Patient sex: F
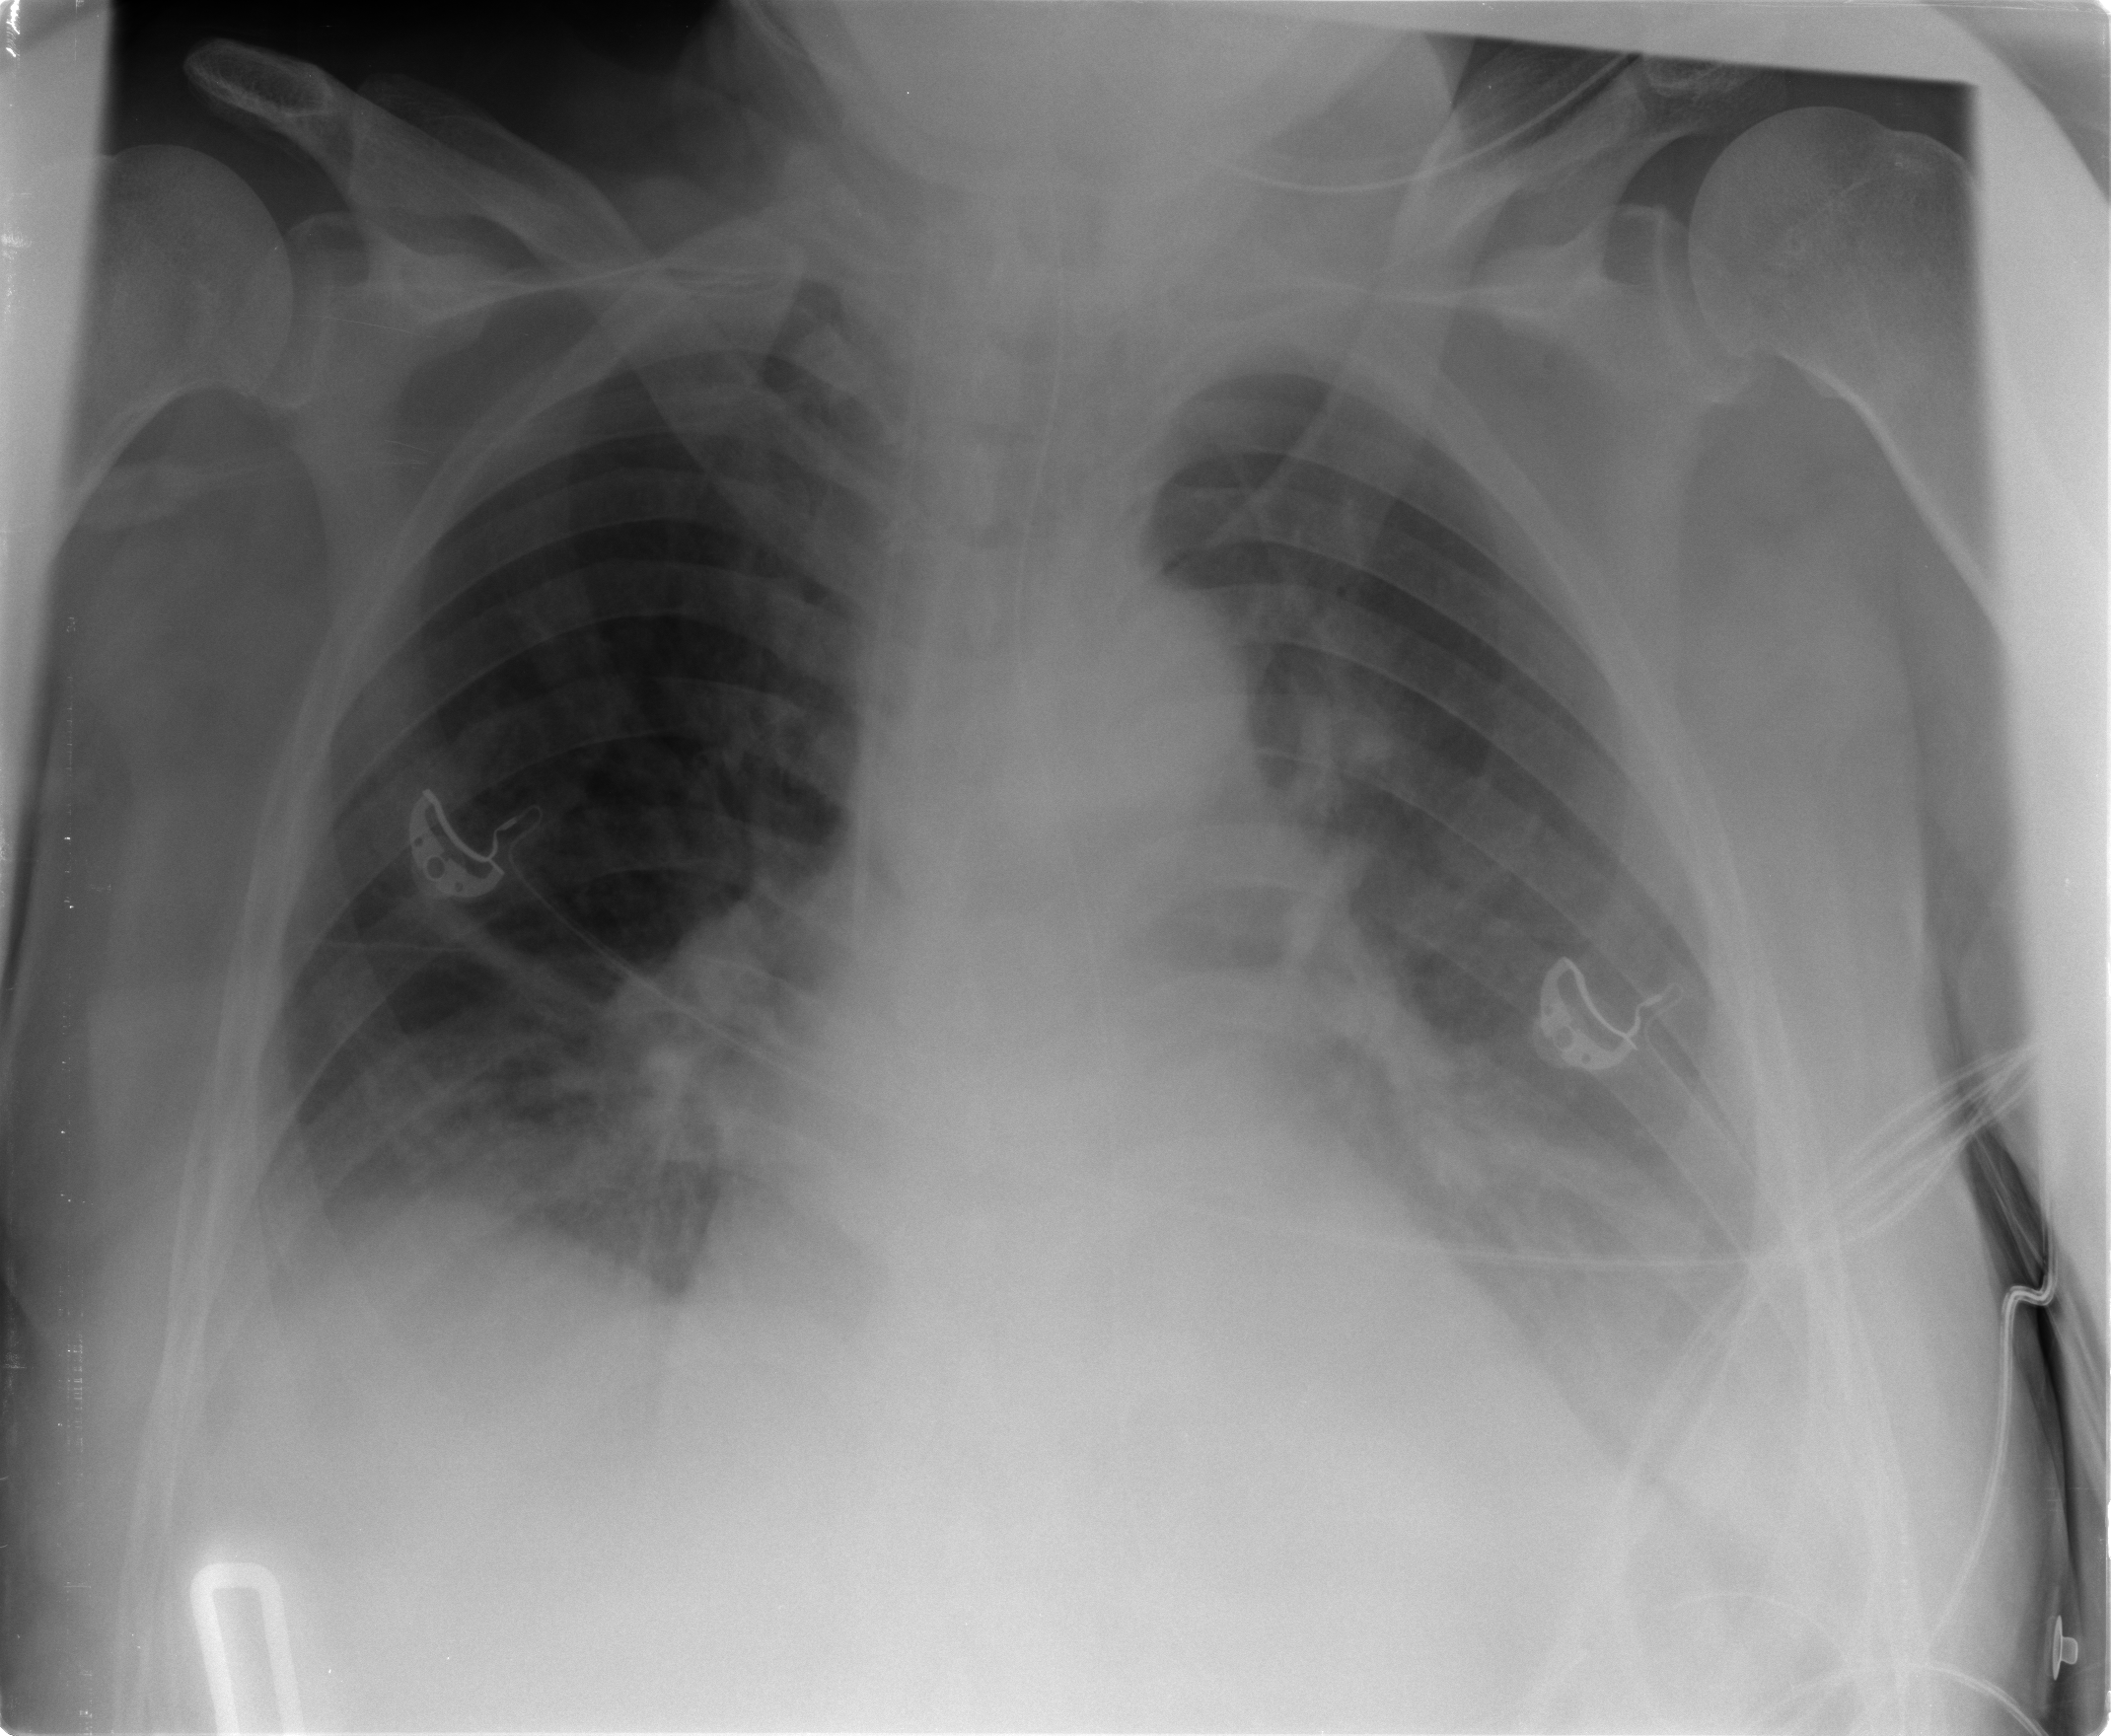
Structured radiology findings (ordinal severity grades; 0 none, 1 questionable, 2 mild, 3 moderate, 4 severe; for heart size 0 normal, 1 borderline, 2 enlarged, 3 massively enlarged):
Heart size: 1
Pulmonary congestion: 1
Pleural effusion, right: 2
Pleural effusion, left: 2
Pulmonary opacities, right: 0
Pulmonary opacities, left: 1
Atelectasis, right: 2
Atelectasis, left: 2